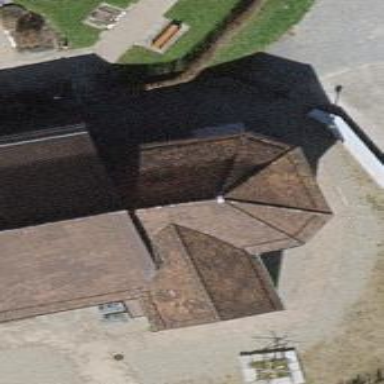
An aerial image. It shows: Building with ridged roof.